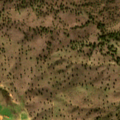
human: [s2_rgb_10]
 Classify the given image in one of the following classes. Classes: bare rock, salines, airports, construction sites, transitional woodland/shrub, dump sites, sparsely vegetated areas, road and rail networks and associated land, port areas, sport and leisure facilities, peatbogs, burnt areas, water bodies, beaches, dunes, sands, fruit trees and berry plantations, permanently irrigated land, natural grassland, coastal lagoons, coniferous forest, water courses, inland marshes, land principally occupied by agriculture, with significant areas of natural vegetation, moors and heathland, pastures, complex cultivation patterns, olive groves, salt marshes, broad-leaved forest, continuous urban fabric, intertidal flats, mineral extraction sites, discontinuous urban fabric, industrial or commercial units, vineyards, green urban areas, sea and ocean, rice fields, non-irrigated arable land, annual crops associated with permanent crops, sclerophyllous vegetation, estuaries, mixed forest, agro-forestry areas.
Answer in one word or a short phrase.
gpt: permanently irrigated land, agro-forestry areas